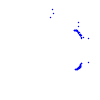
Particle: proton